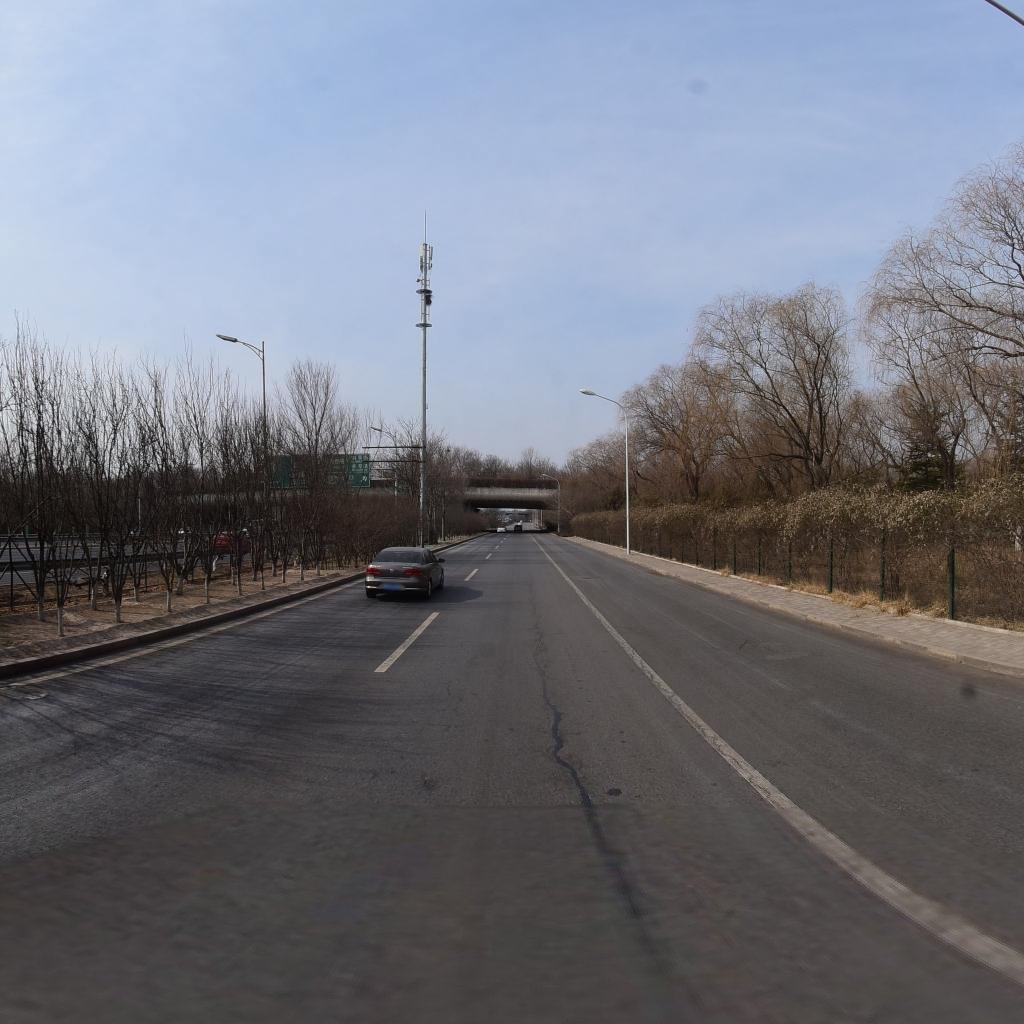
Region: Chaoyang
Road damage annotations: longitudinal patch